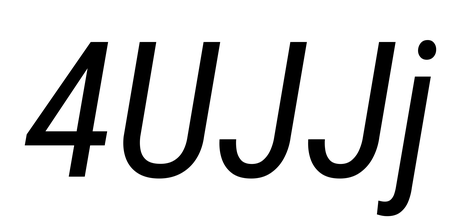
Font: Roboto-Italic_Condensed_Italic